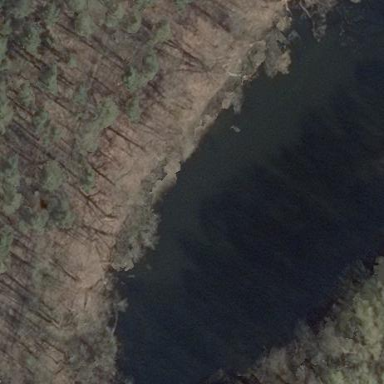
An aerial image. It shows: Pond surrounded by natural water.